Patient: sex M, age 81
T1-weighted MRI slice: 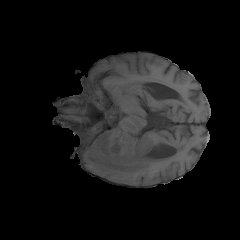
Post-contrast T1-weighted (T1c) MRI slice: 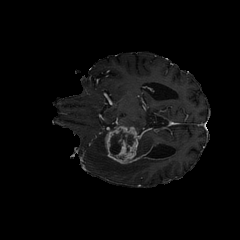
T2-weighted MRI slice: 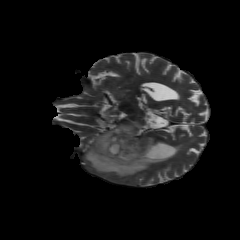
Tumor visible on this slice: yes
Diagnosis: Glioblastoma, IDH-wildtype
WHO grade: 4